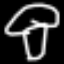
Label: mushroom